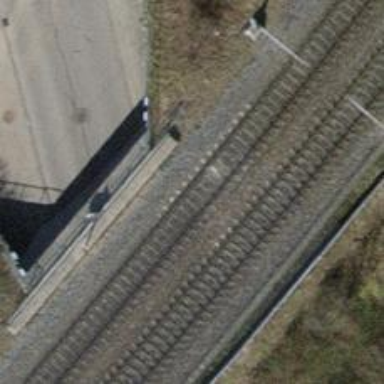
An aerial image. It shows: Bridge with single railway track electrified by contact line.